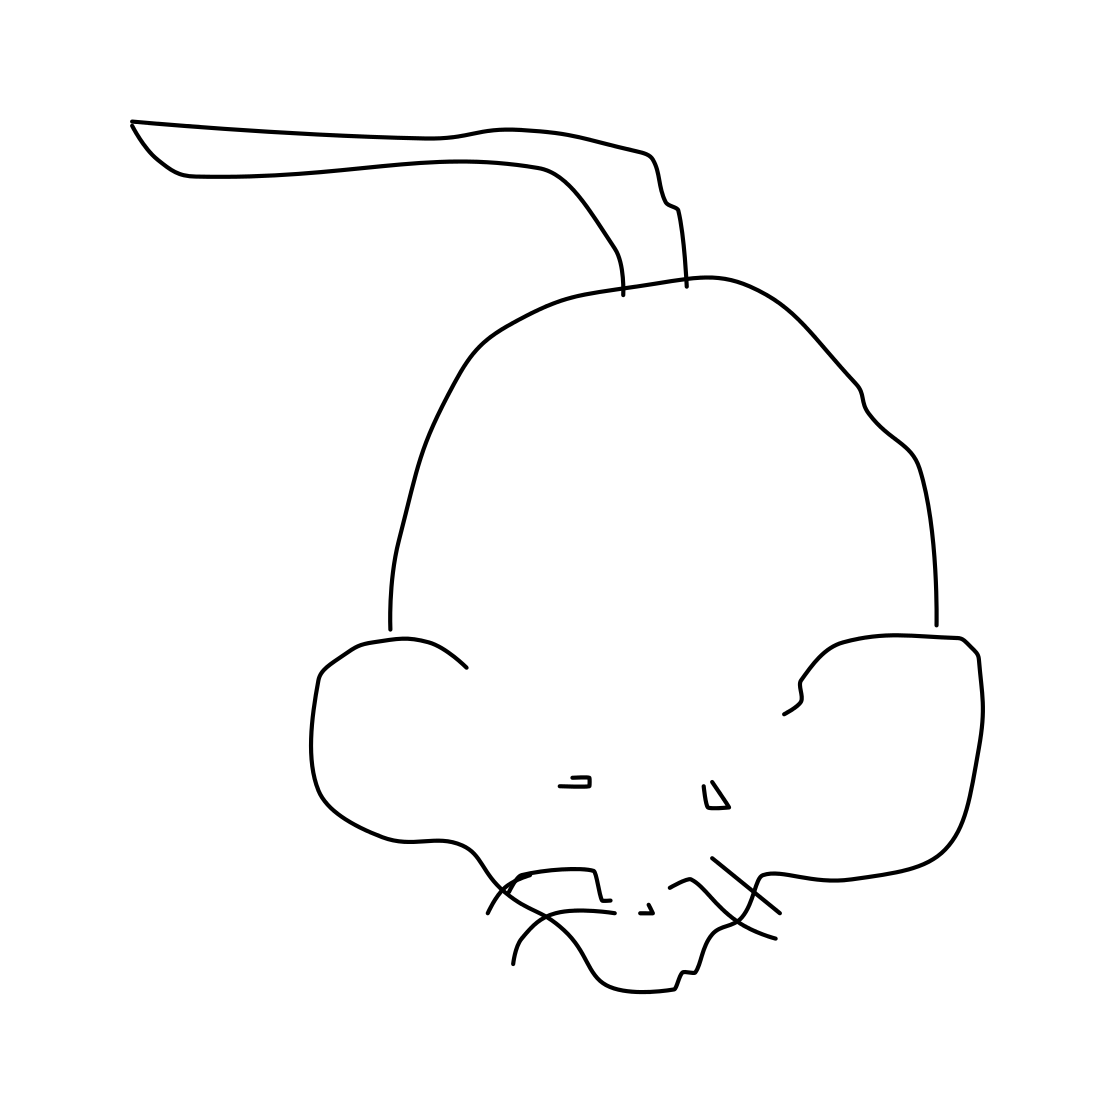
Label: mouse (animal)